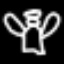
Label: angel